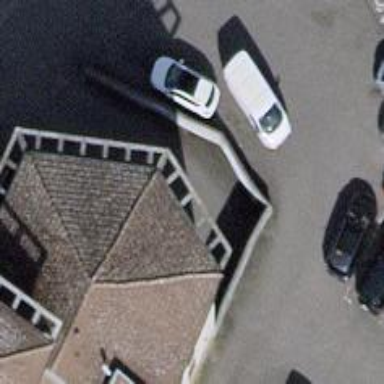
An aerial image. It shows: Parking entrance with concrete surface.